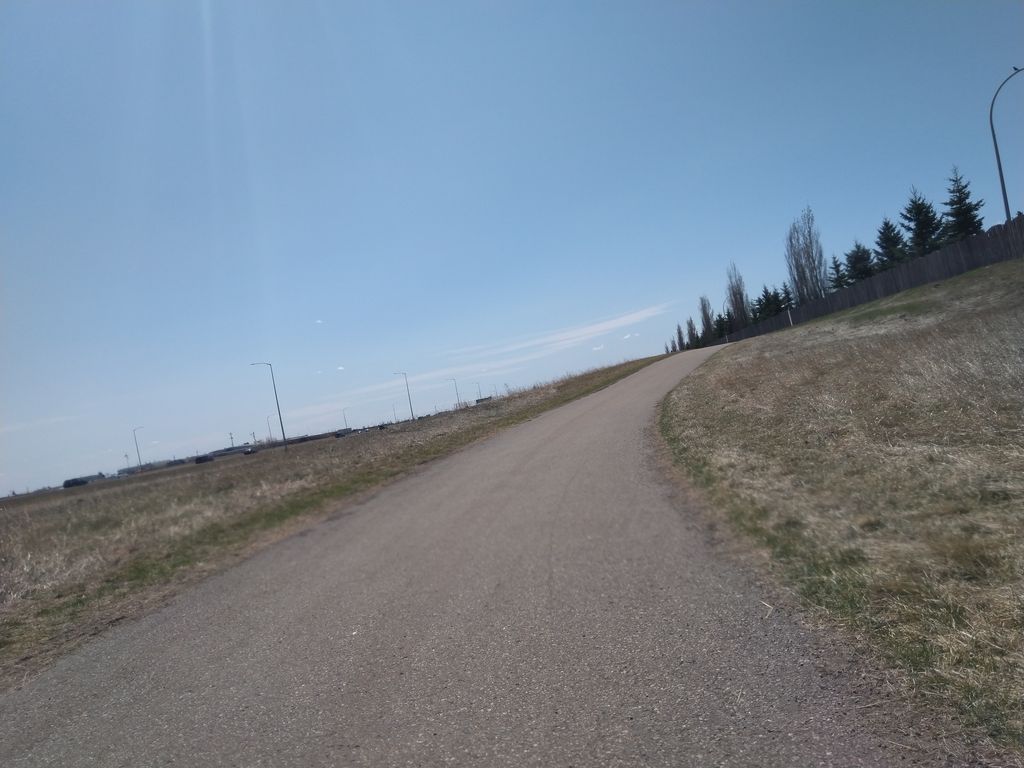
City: calgary